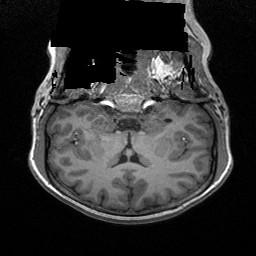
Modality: T1w
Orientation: sagittal